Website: apple
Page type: customer-info-address
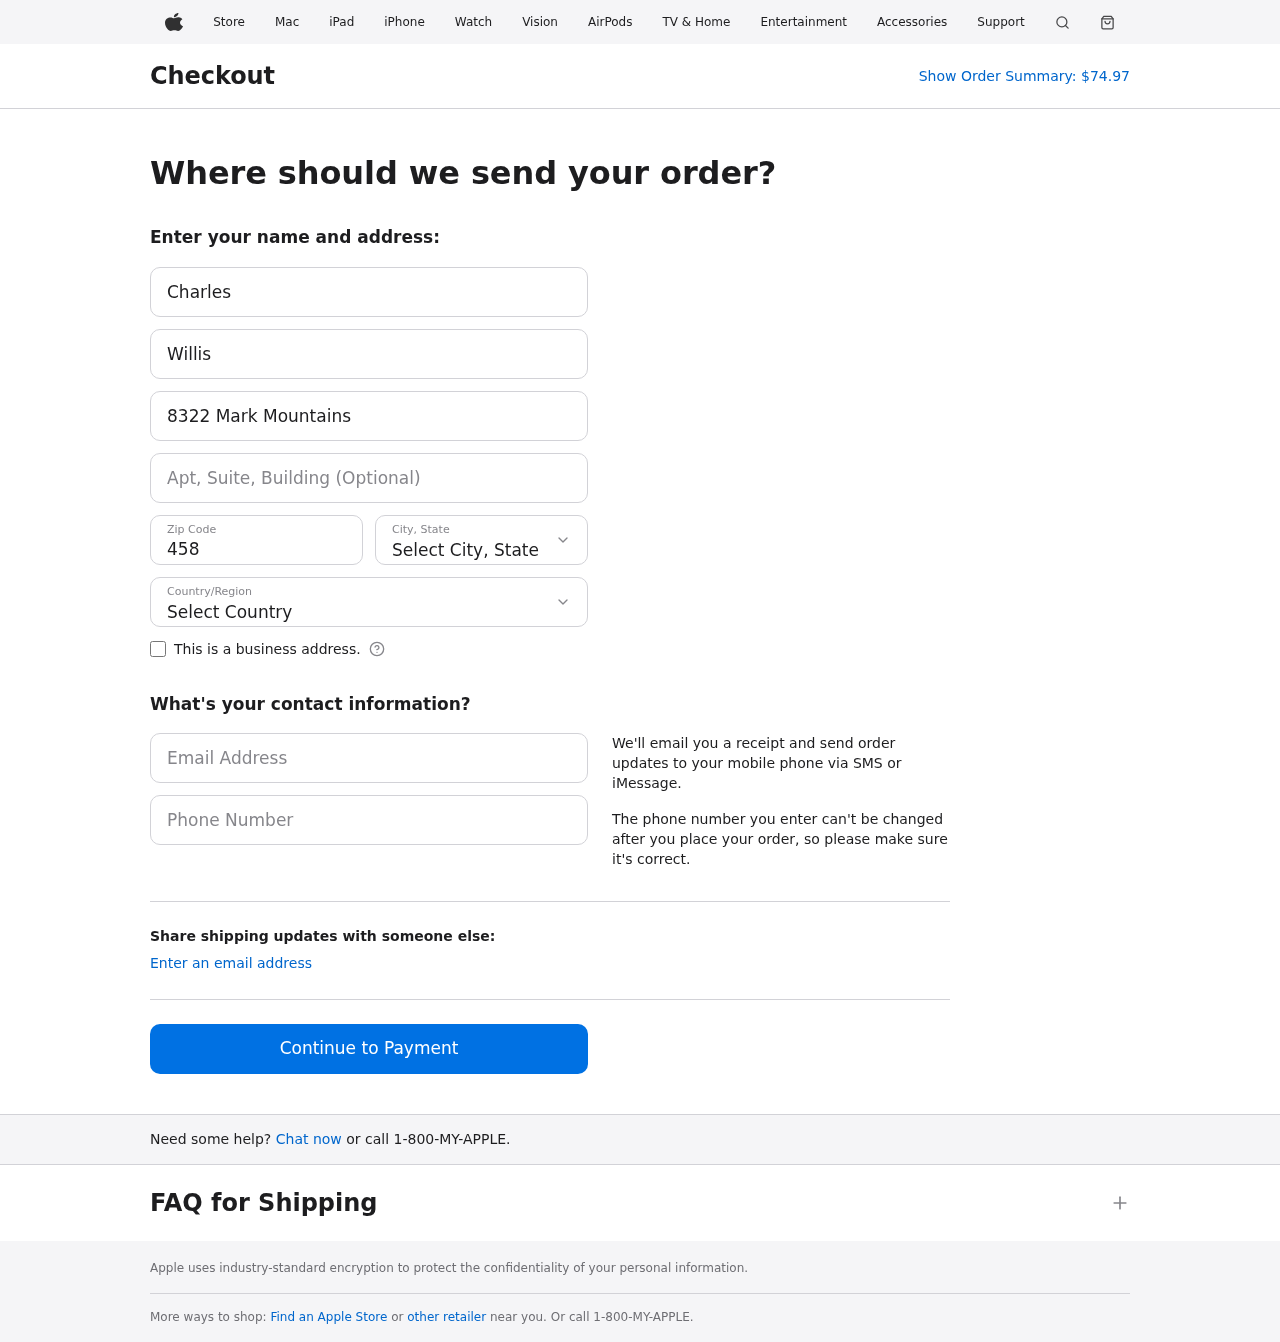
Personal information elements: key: PII_CITY_STATE
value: East Shari, PA
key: PII_COUNTRY
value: United States
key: PII_EMAIL
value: charles_willis@gmail.com
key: PII_FIRSTNAME
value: Charles
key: PII_LASTNAME
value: Willis
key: PII_PHONE
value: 7319434392
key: PII_POSTCODE
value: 45882
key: PII_STREET
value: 8322 Mark Mountains
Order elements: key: ORDER_TOTAL
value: $74.97